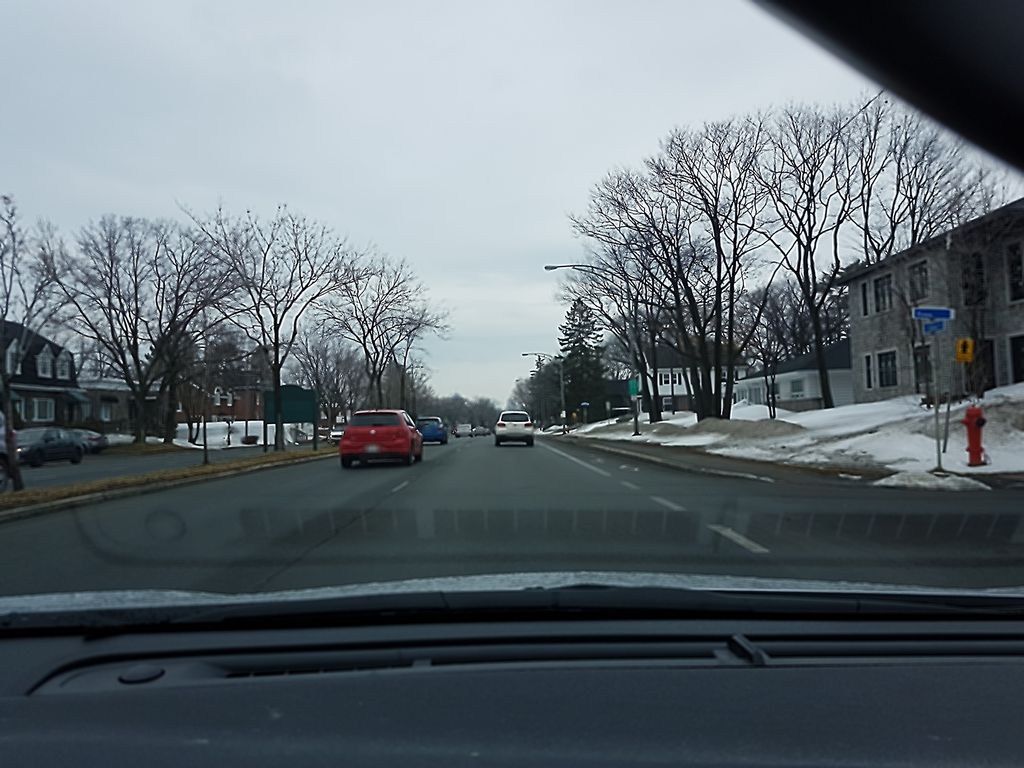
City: quebec_city